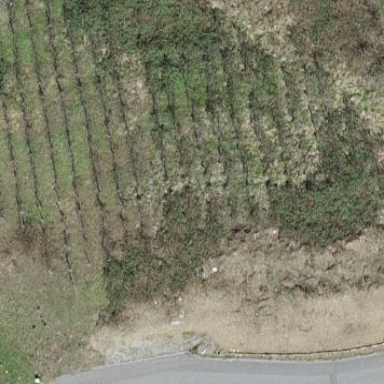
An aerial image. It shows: Vineyard growing grapes.